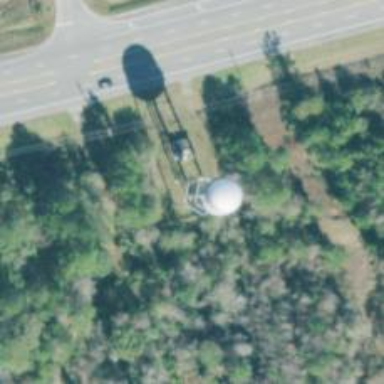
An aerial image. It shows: Water tower that is man-made.